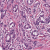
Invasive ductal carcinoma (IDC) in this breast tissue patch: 1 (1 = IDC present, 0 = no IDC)